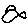
Label: fish